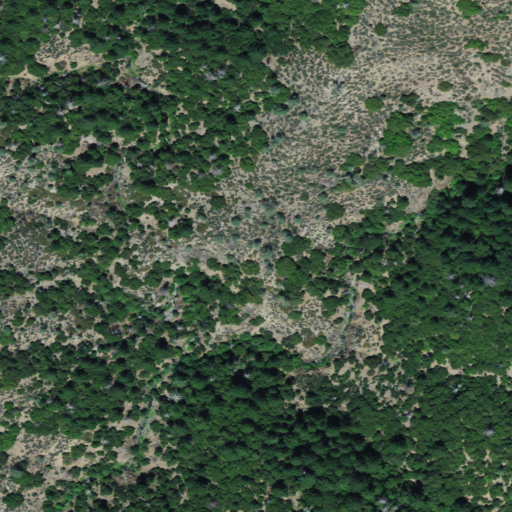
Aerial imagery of depression(s) in California named Clarks Basin containing only grassland